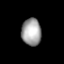
Tissue: lung
Cell type: Endothelial cells
Senescence score: 0.5665
Nuclear area (px): 523
Mean DAPI intensity: 161.721